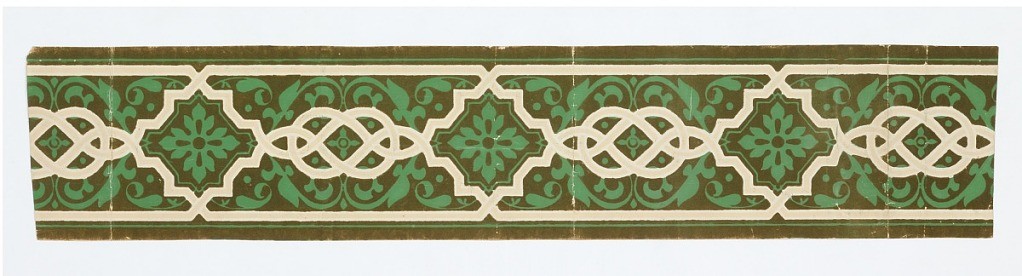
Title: Border
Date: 1830–45
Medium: Block-printed and flocked on handmade paper
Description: Design consists of an arabesque-like strapwork row of frames connected by pretzel shapes, and containing stylized floral motifs in and around the interlacing. Printed in peach, white, green with an olive flocked background.

H# 311